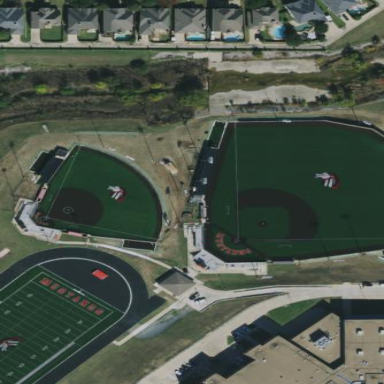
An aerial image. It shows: Softball pitch for leisure sports.